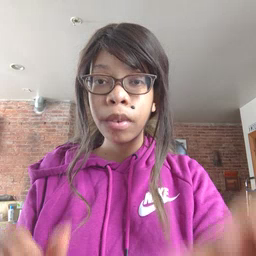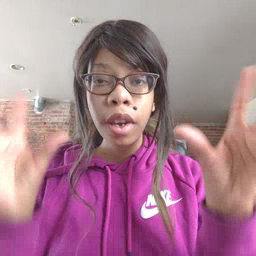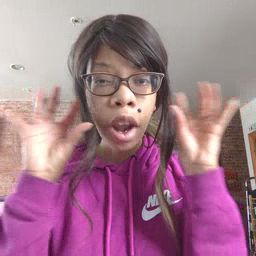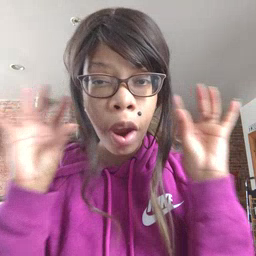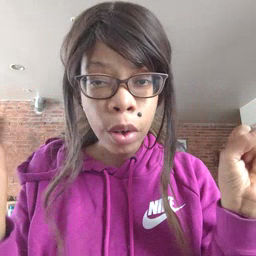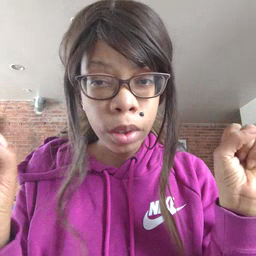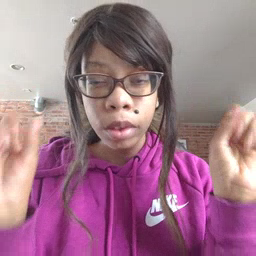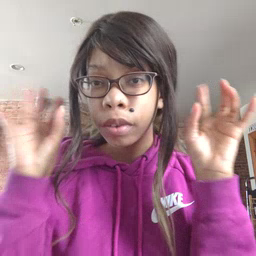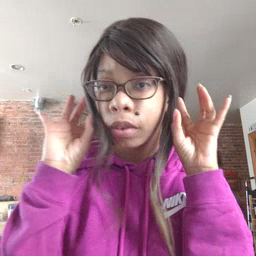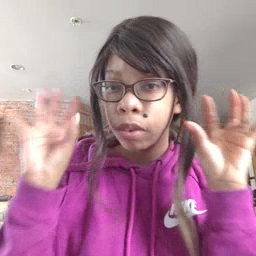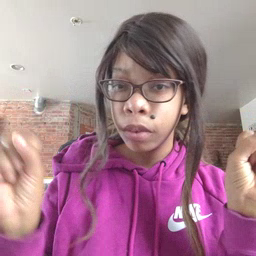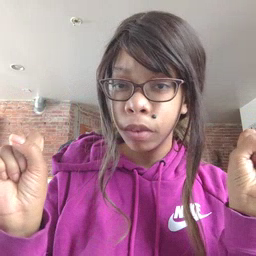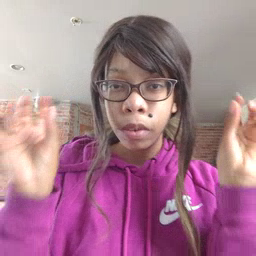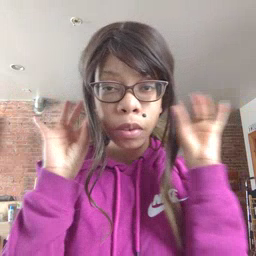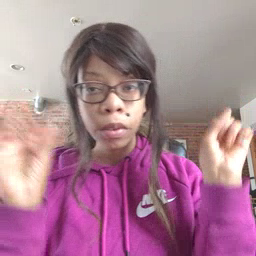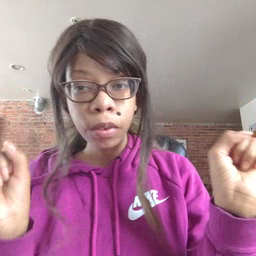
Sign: loud